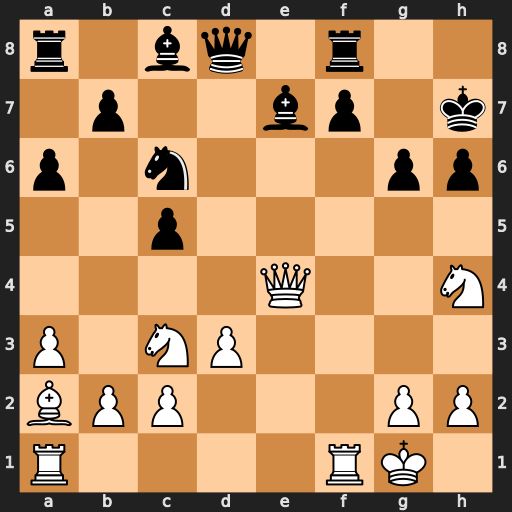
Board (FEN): r1bq1r2/1p2bp1k/p1n3pp/2p5/4Q2N/P1NP4/BPP3PP/R4RK1
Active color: w
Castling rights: -
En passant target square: -
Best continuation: Rxf7+ Rxf7 Qxg6+